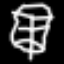
Label: leaf